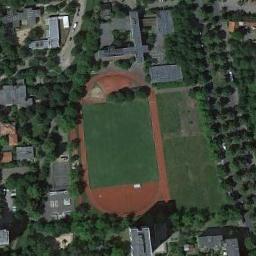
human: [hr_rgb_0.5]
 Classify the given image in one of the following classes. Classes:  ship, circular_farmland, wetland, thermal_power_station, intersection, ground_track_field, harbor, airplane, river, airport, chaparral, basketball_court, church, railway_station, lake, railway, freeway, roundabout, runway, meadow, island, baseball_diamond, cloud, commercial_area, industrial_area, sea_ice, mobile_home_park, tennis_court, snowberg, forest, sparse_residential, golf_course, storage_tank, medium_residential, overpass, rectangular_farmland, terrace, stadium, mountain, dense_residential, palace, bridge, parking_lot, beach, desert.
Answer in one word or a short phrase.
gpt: ground_track_field